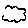
Label: cloud